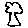
Label: tree